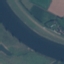
Land use / land cover class: River